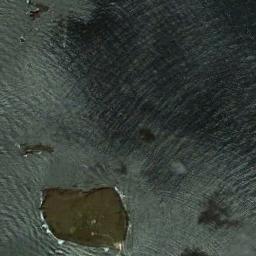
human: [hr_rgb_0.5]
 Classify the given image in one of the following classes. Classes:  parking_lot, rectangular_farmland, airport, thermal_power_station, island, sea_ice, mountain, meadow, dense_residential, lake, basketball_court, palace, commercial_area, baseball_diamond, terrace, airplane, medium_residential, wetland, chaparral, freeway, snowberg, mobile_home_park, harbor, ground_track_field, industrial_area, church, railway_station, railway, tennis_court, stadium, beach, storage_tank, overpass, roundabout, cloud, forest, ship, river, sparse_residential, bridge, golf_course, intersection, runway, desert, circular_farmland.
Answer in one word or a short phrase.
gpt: island